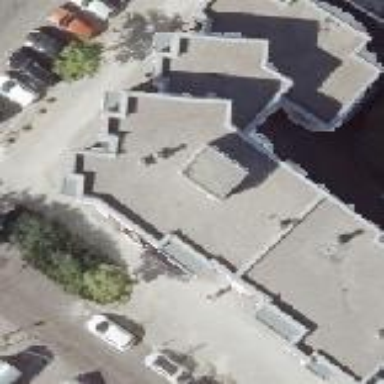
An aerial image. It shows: Light gray roof of apartment building.